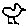
Label: bird